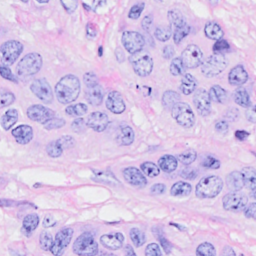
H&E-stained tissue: Breast